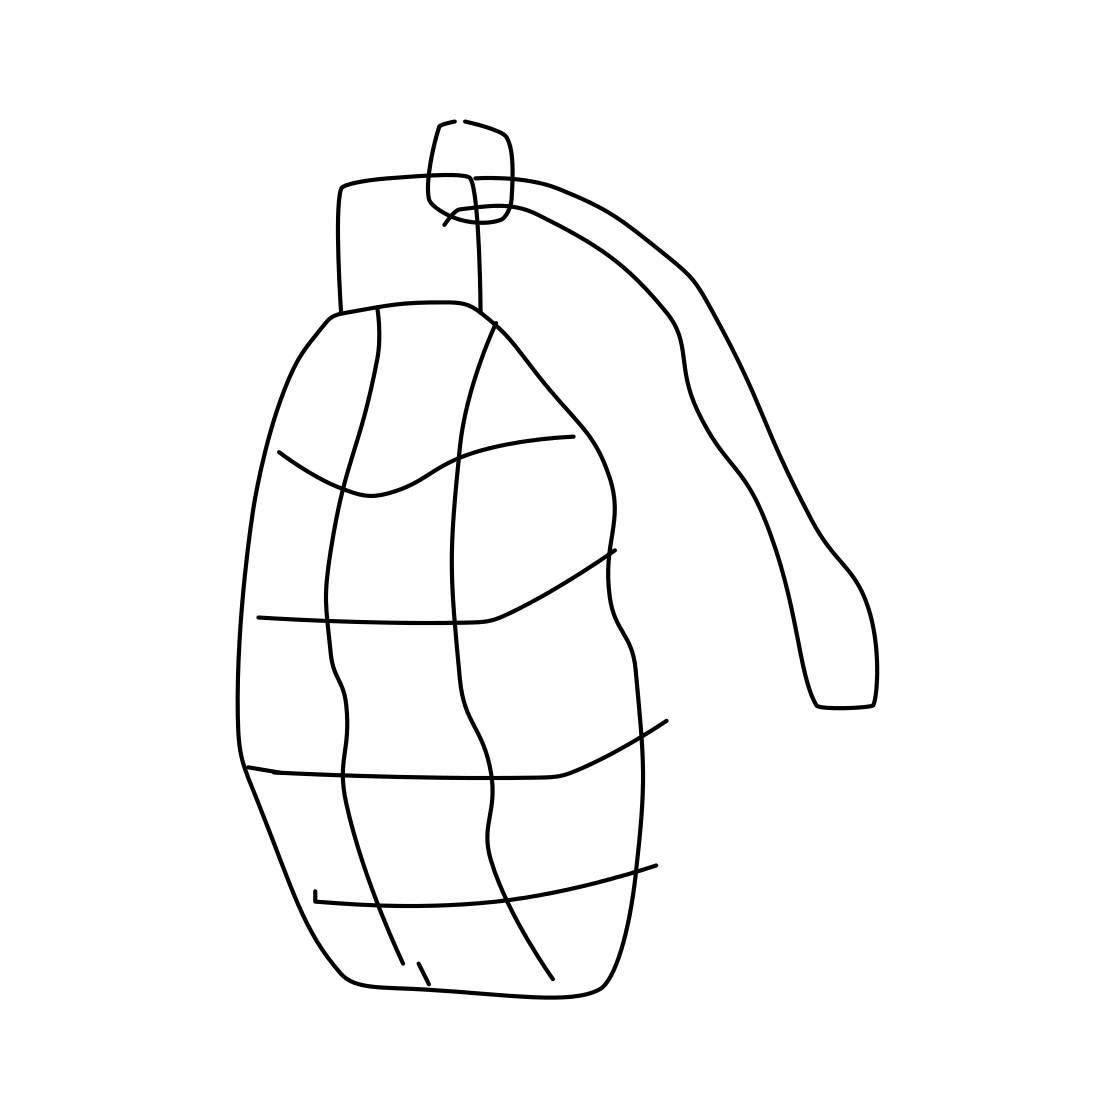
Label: grenade